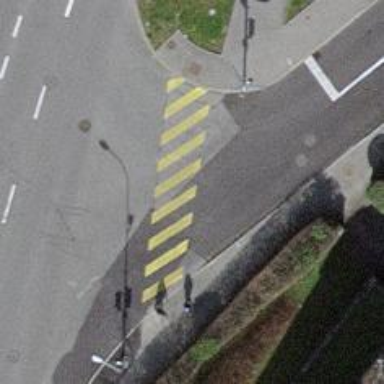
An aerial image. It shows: Road crossing with traffic signals.